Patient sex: F
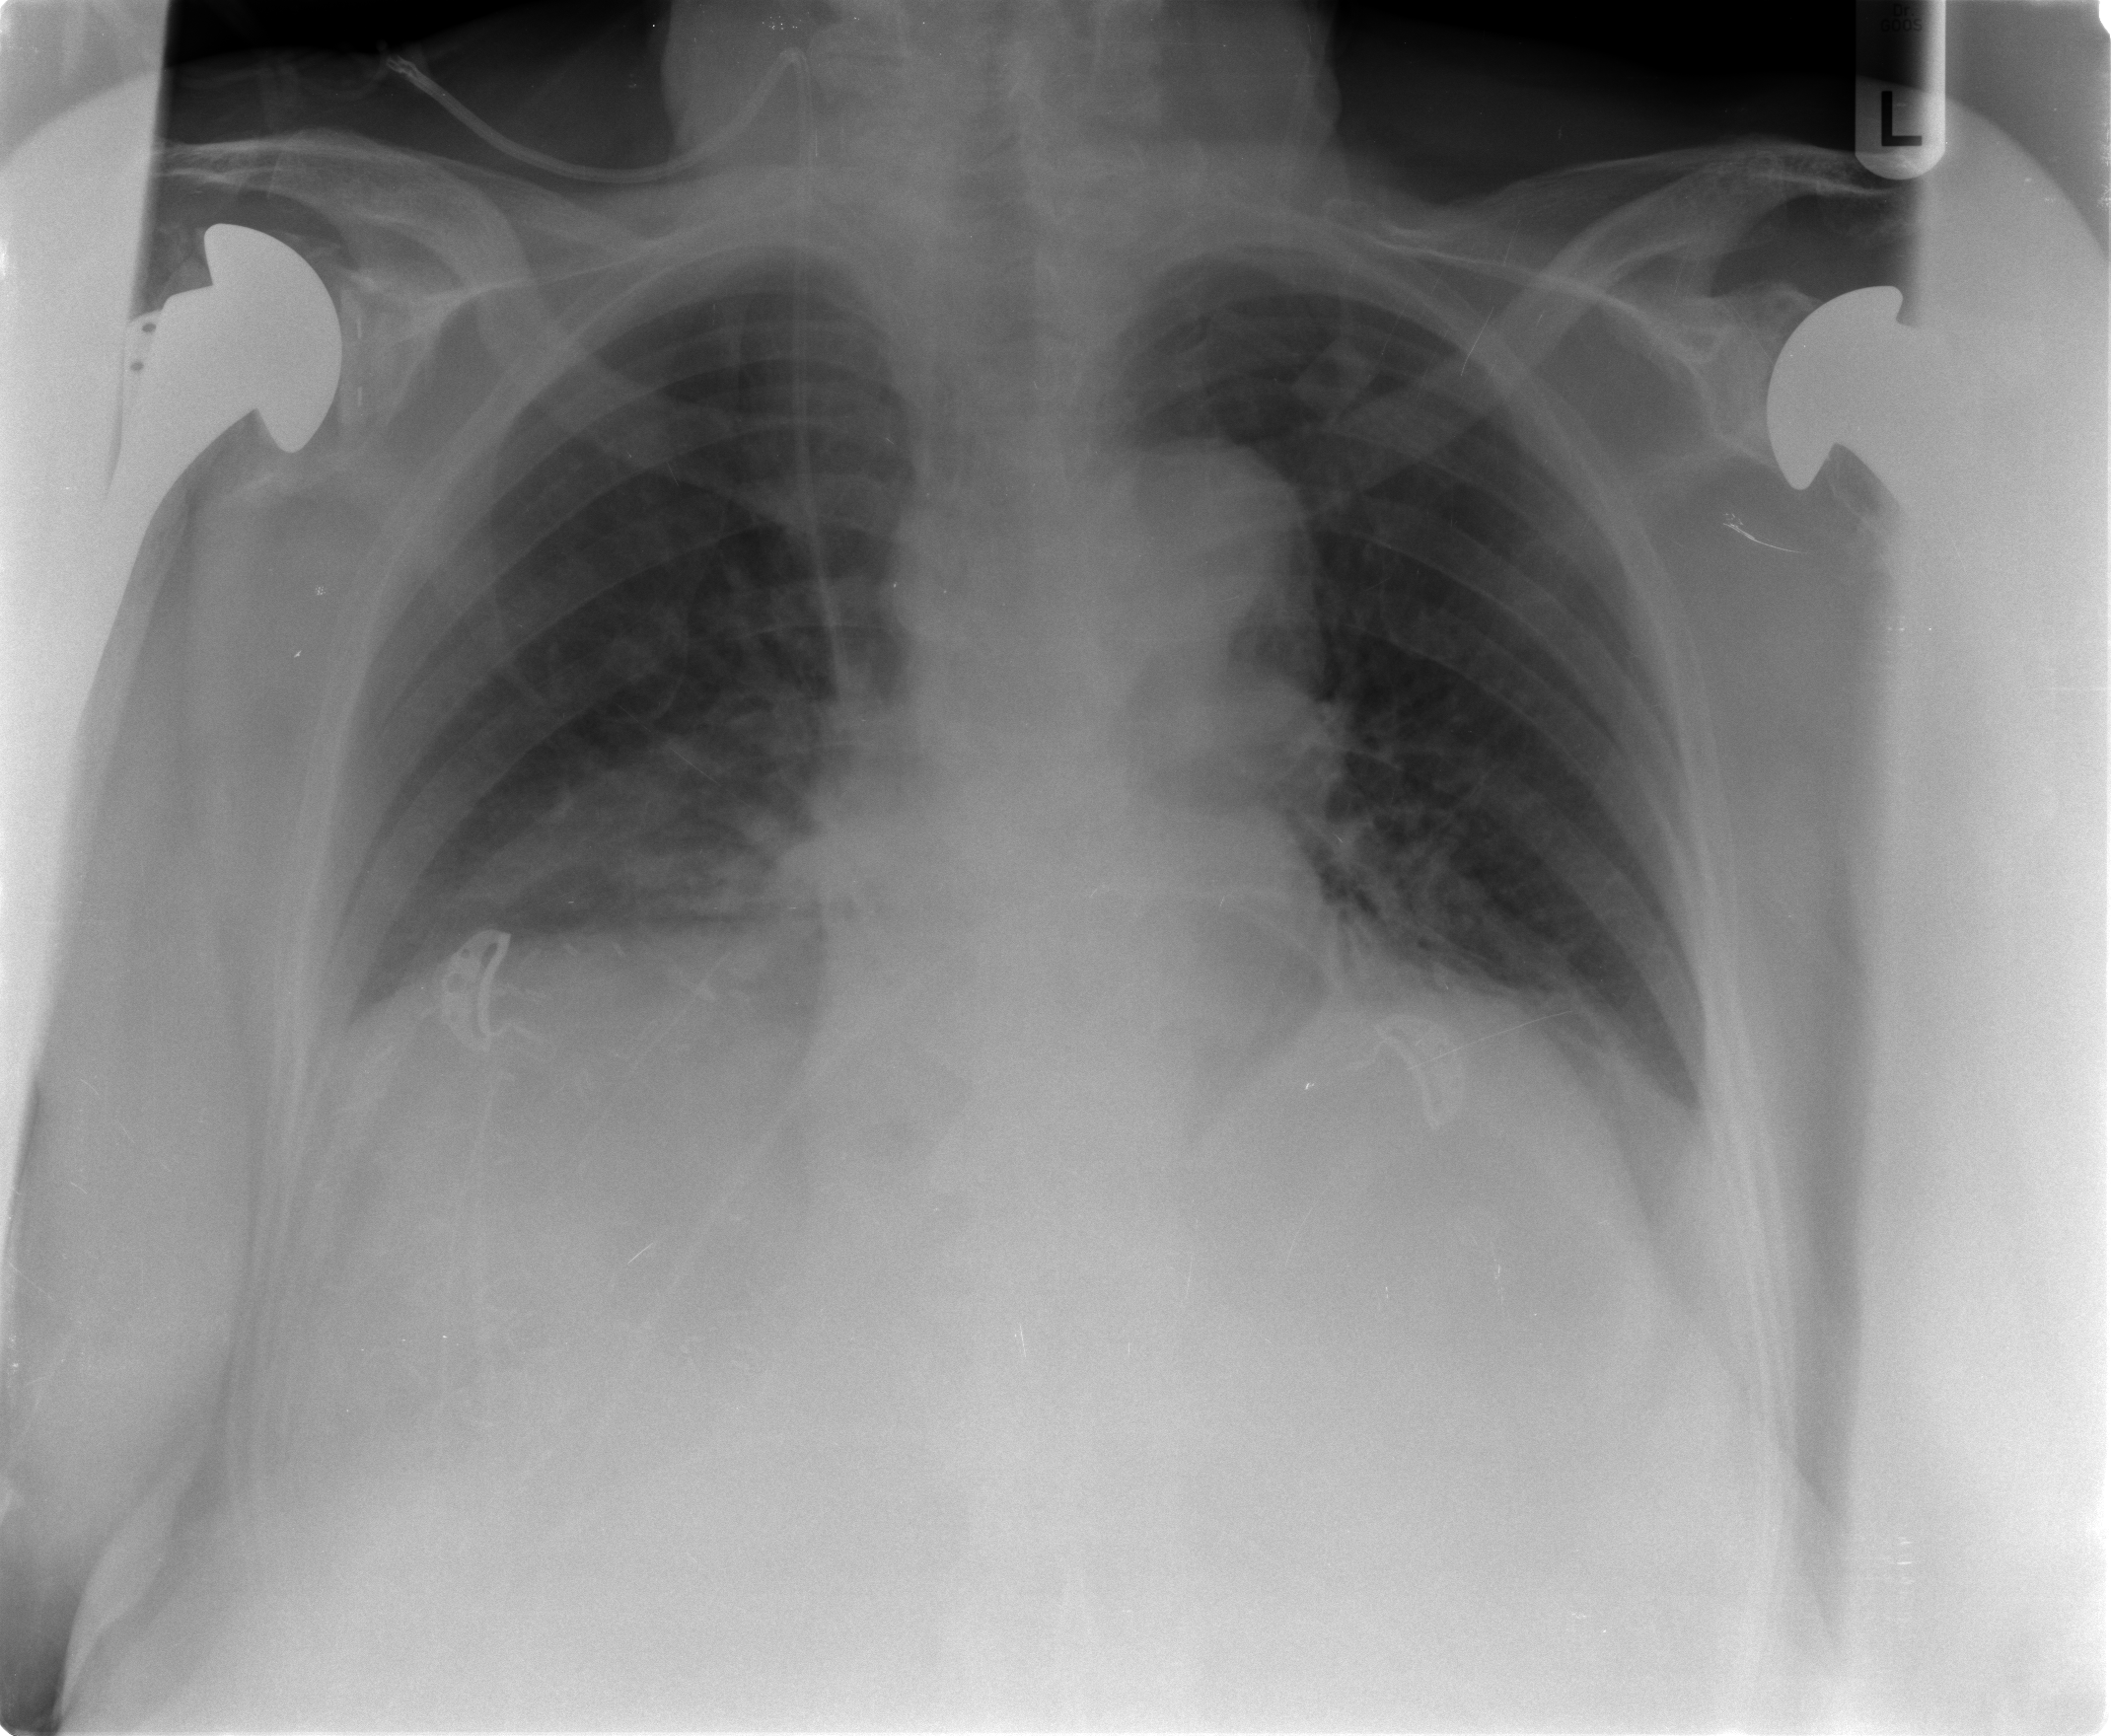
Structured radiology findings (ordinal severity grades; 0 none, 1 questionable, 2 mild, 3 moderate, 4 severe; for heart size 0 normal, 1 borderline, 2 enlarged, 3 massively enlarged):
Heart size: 0
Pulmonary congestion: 2
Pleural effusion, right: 0
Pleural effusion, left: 0
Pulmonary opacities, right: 0
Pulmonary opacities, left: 0
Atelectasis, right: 2
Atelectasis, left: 2